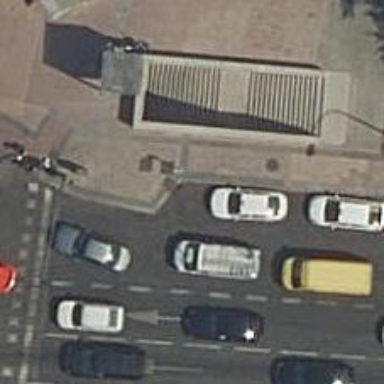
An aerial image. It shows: Taxi stand.